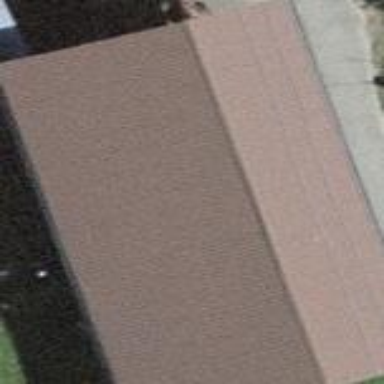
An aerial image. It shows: Shed.